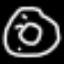
Label: donut